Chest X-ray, PA view. Patient: 38 years old, sex M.
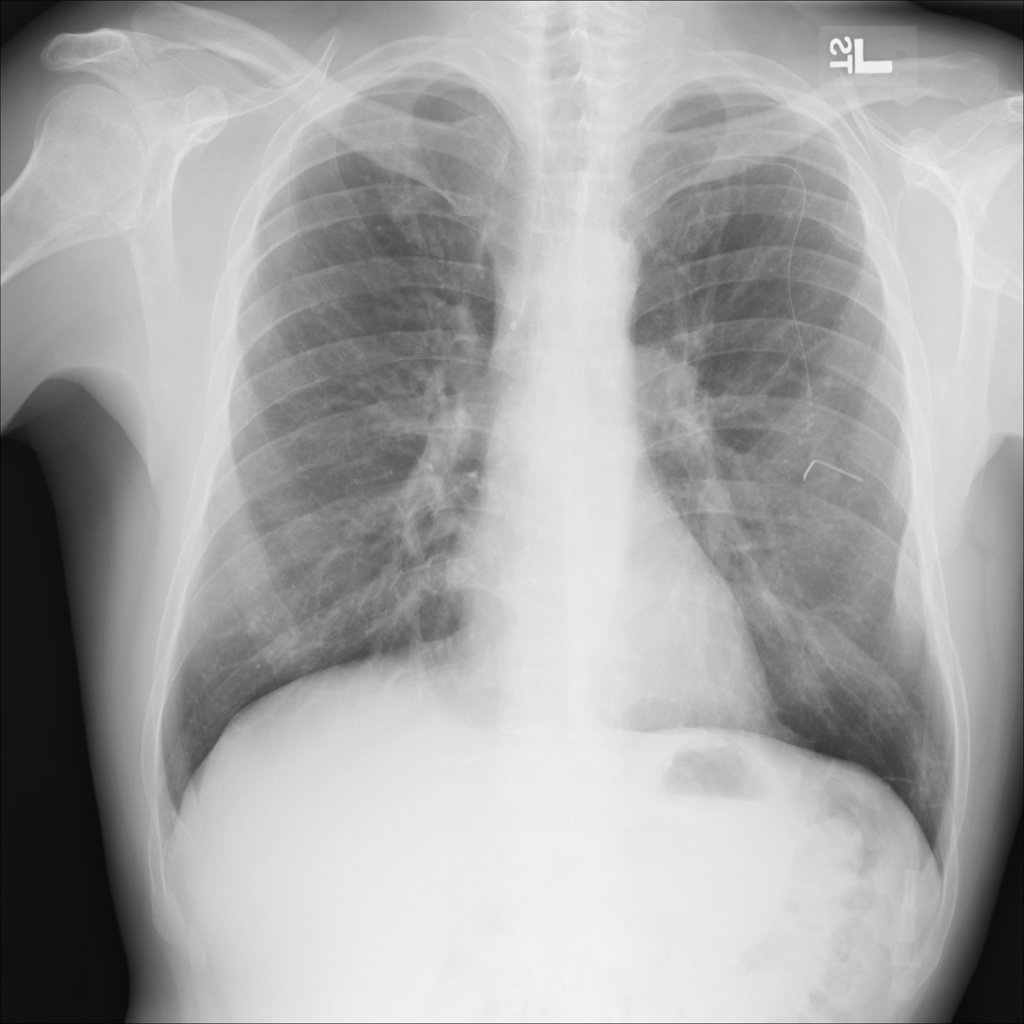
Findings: Effusion